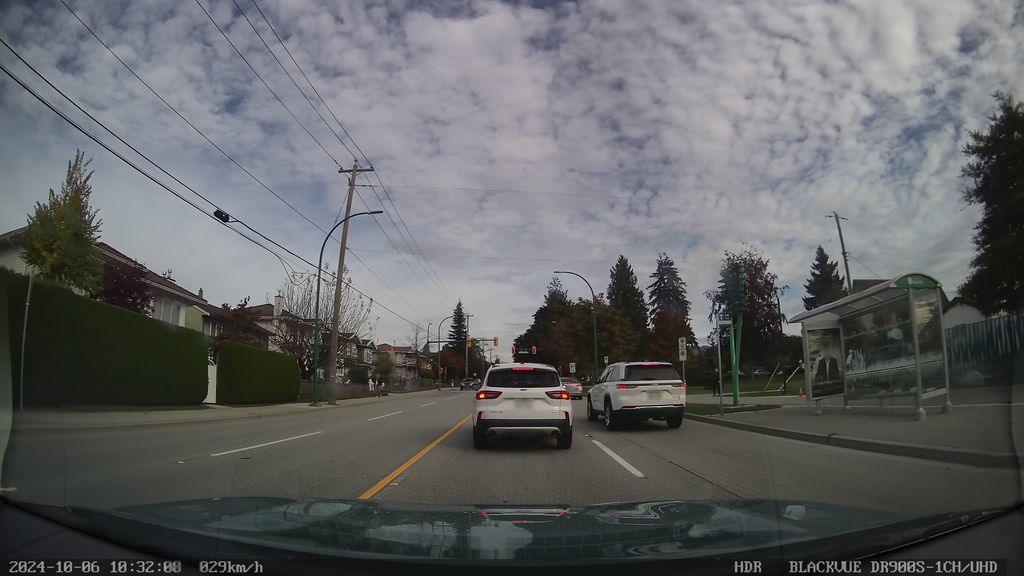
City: vancouver